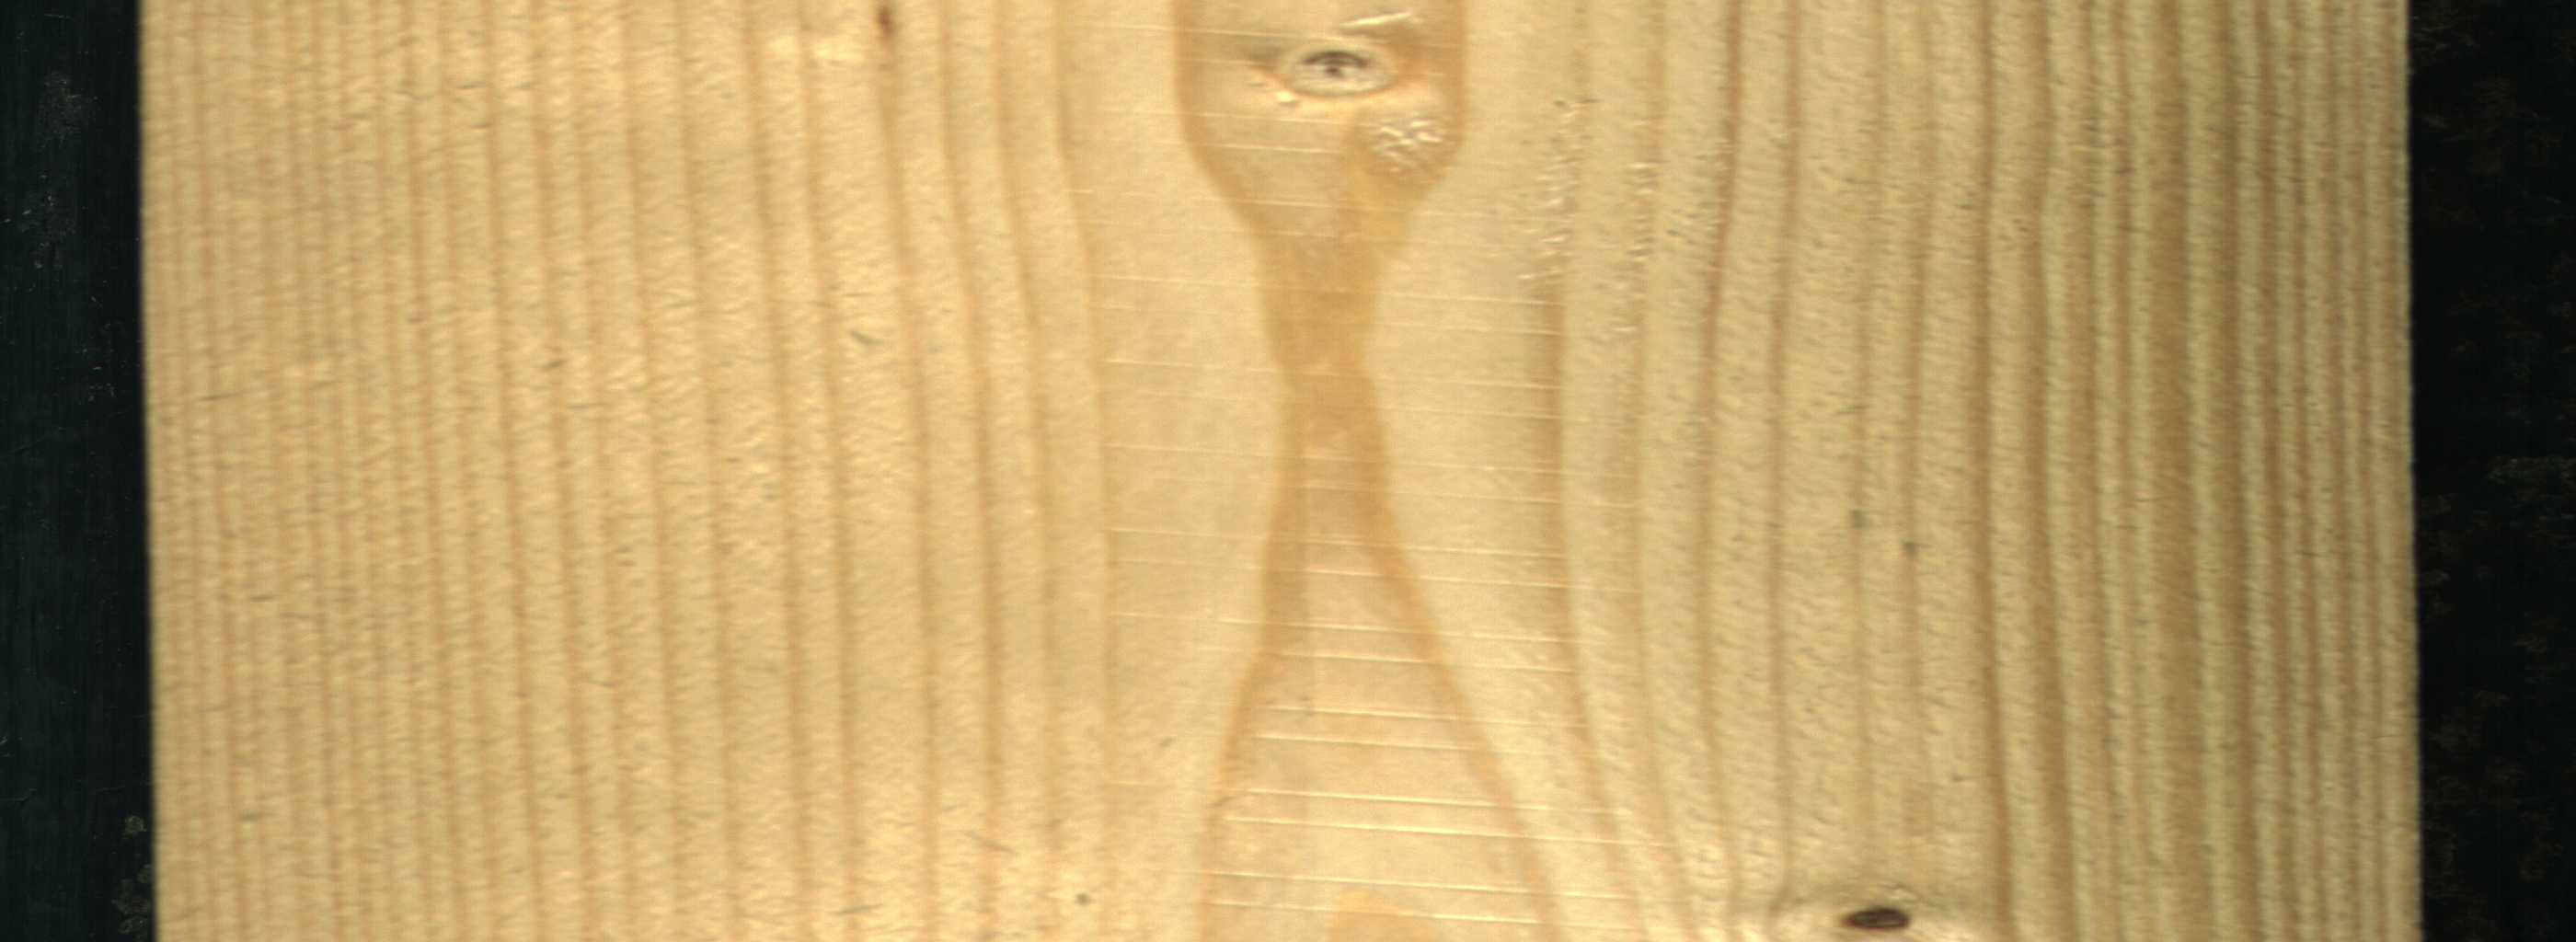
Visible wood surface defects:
Dead_Knot
Live_Knot